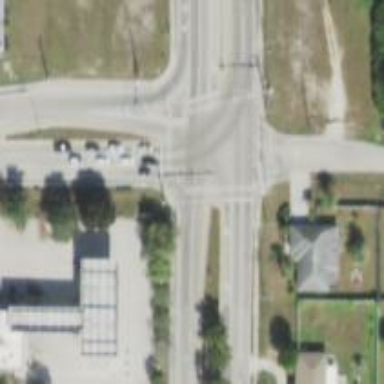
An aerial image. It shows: Crossing road.